Question: New to spatial analysis on R here. I have a shapefile for the USA that I downloaded from <URL> that lie within the contiguous USA.
I'd like to find the "most remote spot" -- the spot within the contiguous USA that's farthest from the set of points.
I'm using the rgdal, raster and sp packages. Here's a reproducible example with a random sample of 10 points:
'''
# Set wd to the folder tl_2010_us_state_10
usa <- readOGR(dsn = ".", layer = "tl_2010_us_state10")
# Sample 10 points in USA
sample <- spsample(usa, 10, type = "random")
# Set extent for contiguous united states
ext <- extent(-124.848974, -66.885444, 24.396308, 49.384358)
# Rasterize USA
r <- raster(ext, nrow = 500, ncol = 500)
rr <- rasterize(usa, r)
# Find distance from sample points to cells of USA raster
D <- distanceFromPoints(object = rr, xy = sample)
# Plot distances and points
plot(D)
points(sample)
'''
After the last two lines of code, I get this plot.

However, I'd like it to be over the rasterized map of the USA. And, I'd like it to only consider distances from cells that are in the contiguous USA, not all cells in the bounding box. How do I go about doing this?
I'd also appreciate any other tips regarding the shape file I'm using -- is it the best one? Should I be worried about using the right projection, since my actual dataset is lat/long? Will distanceFromPoints be able to efficiently process such a large dataset, or is there a better function?
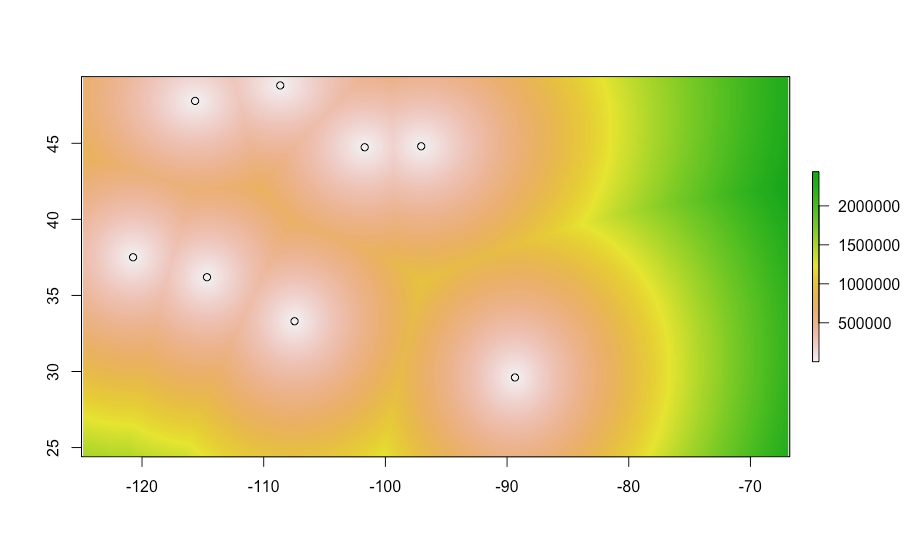
Answer: To limit raster D to the contiguous USA you could find the elements of rr assigned values of NA (i.e. raster cells within the bounding box but outside of the usa polygons), and assign these same elements of D a value of NA.
'''
D[which(is.na(rr[]))] <- NA
plot(D)
lines(usa)
'''
You can use 'proj4string(usa)' to find the projection info for the usa shapefile. If your coordinates of interest are based on a different projection, you can transform them to match the usa shapefile projection as follows:
'''
my_coords_xform <- spTransform(my_coords, CRS(proj4string(usa)))
'''
Not sure about the relative efficiency of distanceFromPoints, but it only took ~ 1 sec to run on my computer using your example with 10 points.